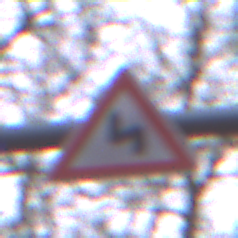
Verkehrszeichen: DoppelkurveZunaechstLinks
Umgebung: Outdoor, Nature
Tageszeit: MorningAfternoon
Wetter: Overcast
Licht: Natural
Jahreszeit: Autumn
Kontrast: LowContrast